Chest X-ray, PA view. Patient: 59 years old, sex M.
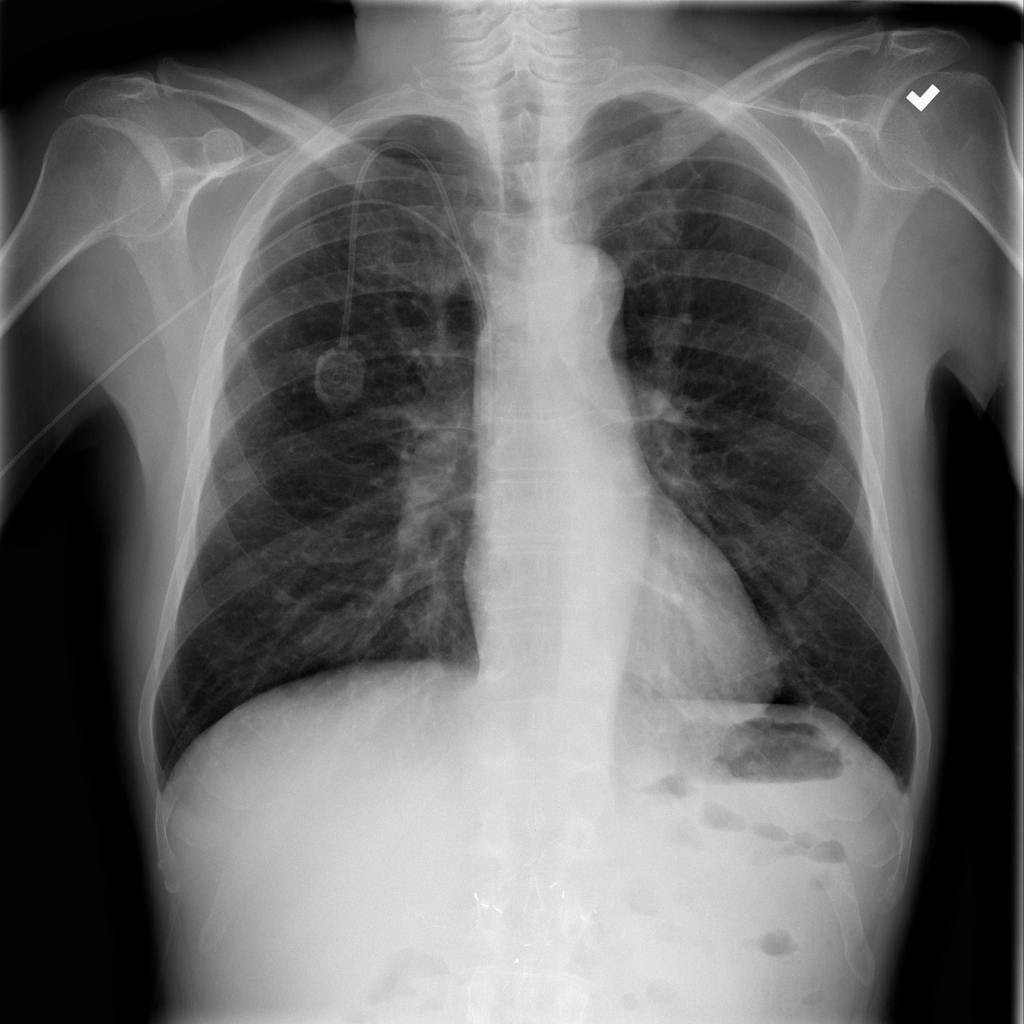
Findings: No Finding